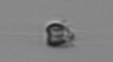
Label: Apedinella